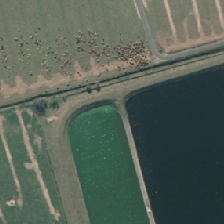
Land cover: lake_pond